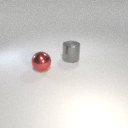
large red metal sphere in front of large gray metal cylinder